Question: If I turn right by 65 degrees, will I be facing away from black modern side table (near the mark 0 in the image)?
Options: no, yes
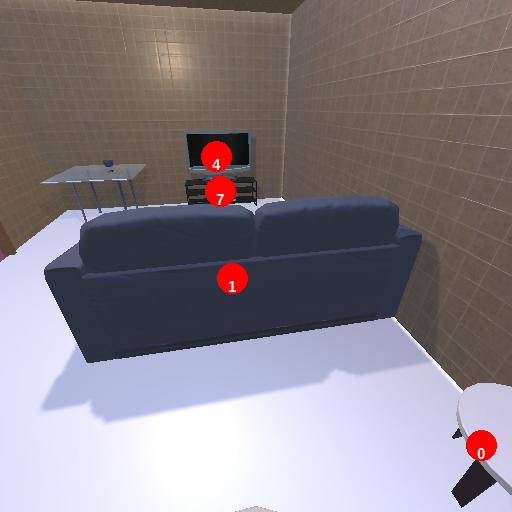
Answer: no